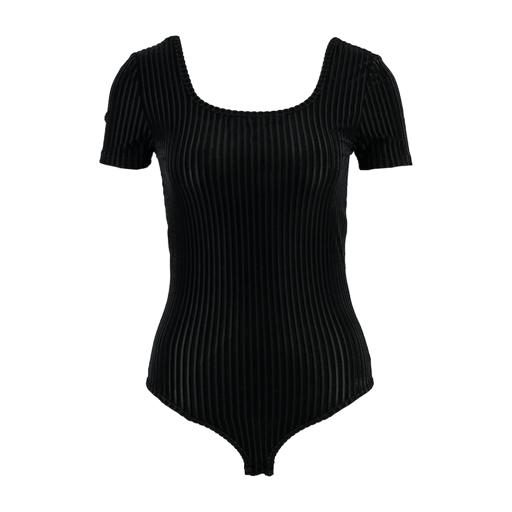
black mira cape-effect bodysuit, black ribbed t-shirt, contour short sleeve, white background